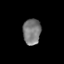
Tissue: lung
Cell type: Epithelial cells
Senescence score: 0.233
Nuclear area (px): 453
Mean DAPI intensity: 123.313